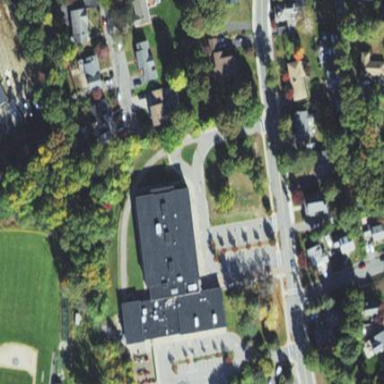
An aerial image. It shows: School building.